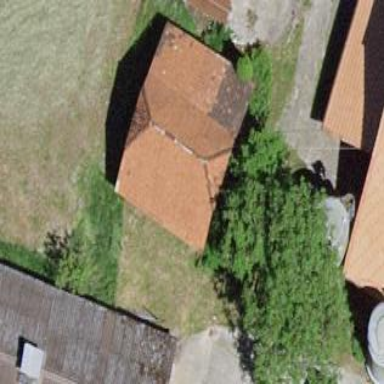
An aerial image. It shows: Barn.